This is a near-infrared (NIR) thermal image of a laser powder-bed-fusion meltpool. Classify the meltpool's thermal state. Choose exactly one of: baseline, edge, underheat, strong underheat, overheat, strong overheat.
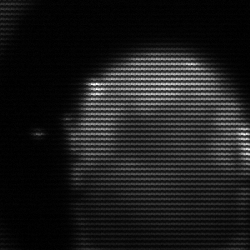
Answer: edge